Aerial crown-view tile of a tropical tree (Barro Colorado Island, Panama), acquired 20241112:
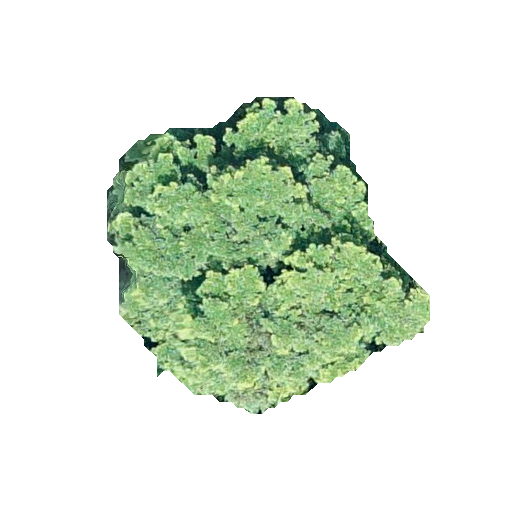
Species: Terminalia amazonia
GBIF accepted scientific name: Terminalia amazonica
Crown area: 107.454 m²